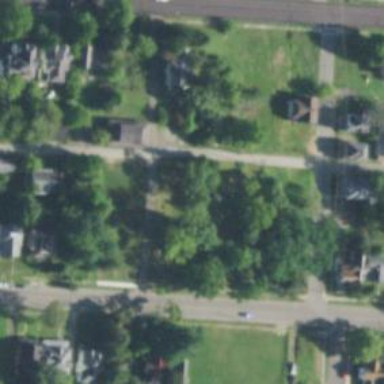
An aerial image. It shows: Alley classified as service road.